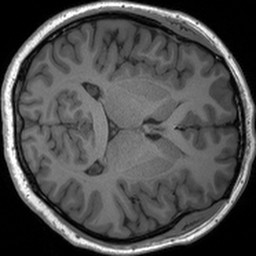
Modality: T1w
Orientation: axial
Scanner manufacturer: siemens
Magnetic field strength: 3 T
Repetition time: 1.54 s
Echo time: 0.00234 s